The image is the raw time-domain waveform of a rolling-element bearing's vibration signal. Classify the bearing condition as one of: normal, inner_race, outer_race, ball.
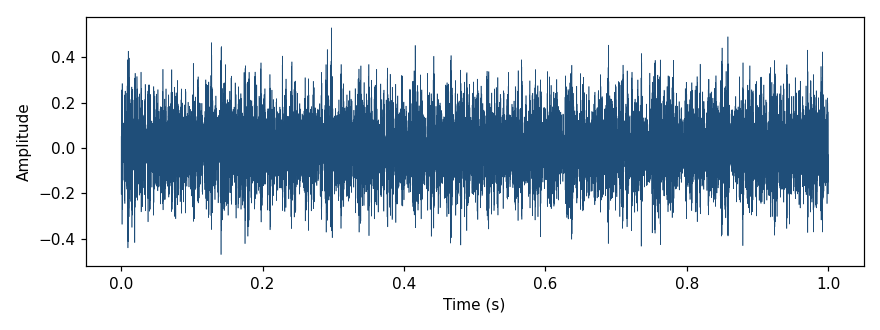
Answer: ball